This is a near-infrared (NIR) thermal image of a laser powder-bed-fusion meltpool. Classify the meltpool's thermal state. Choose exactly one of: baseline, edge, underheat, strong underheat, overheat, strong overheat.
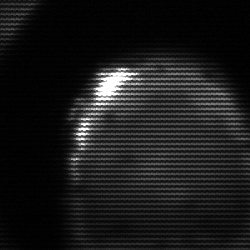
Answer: edge